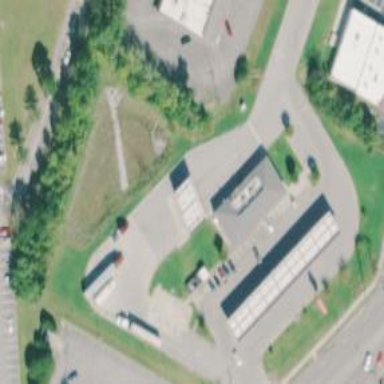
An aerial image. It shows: Convenience shop.